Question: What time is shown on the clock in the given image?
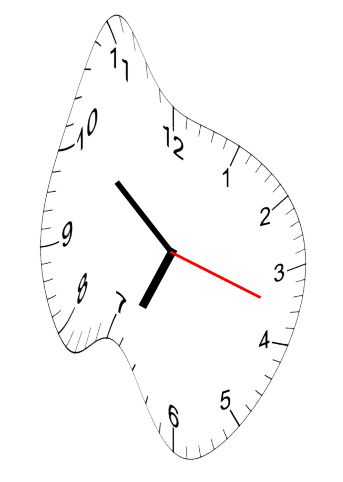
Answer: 06:51:18